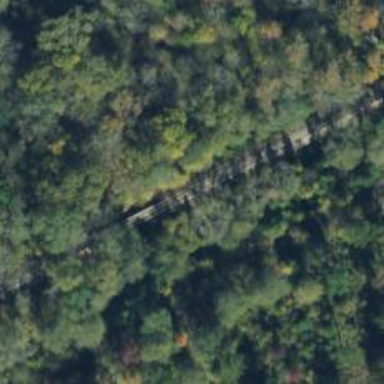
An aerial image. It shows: Preserved railway bridge.